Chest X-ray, PA view. Patient: 46 years old, sex M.
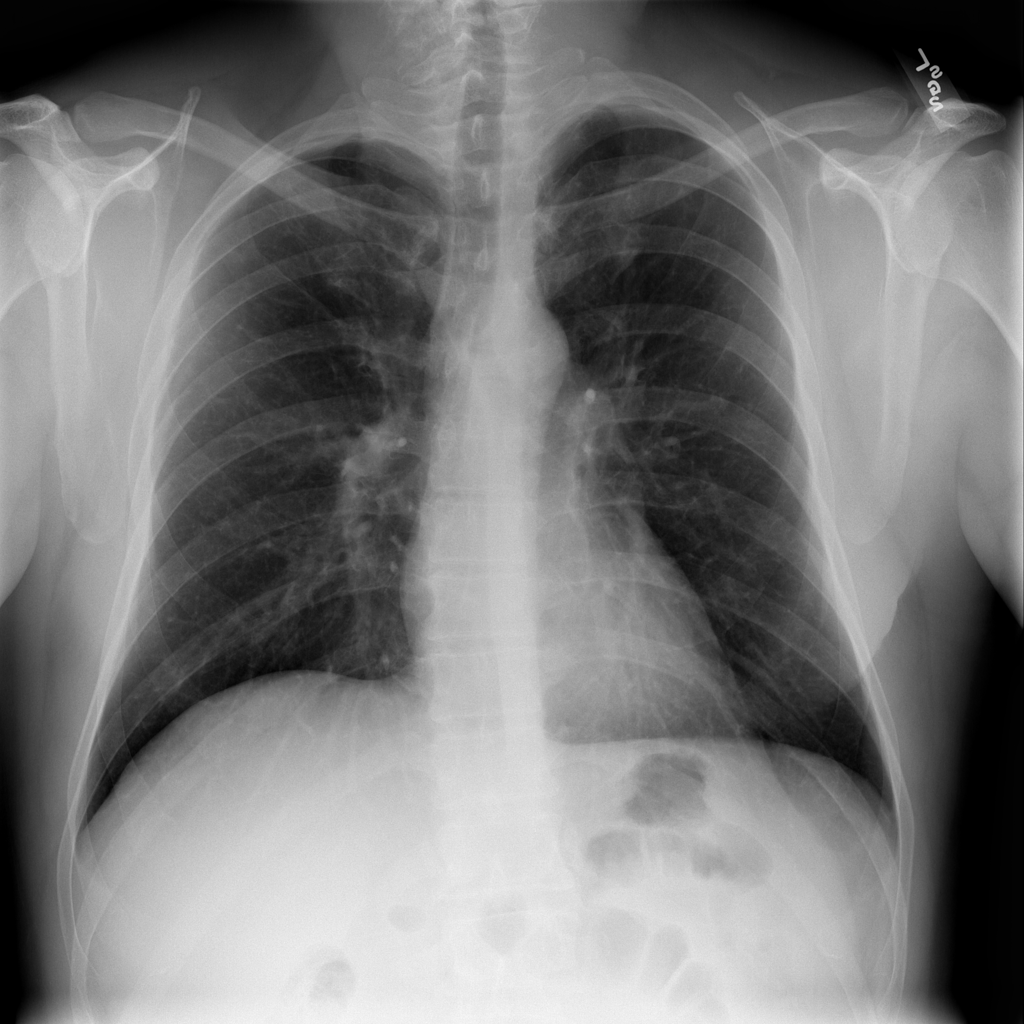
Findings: No Finding